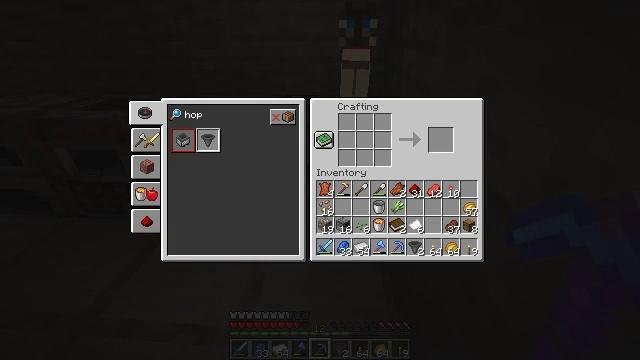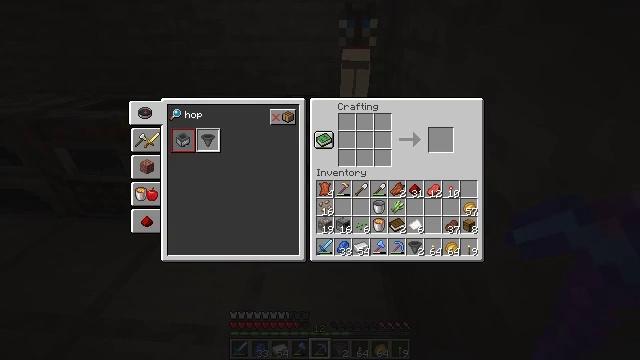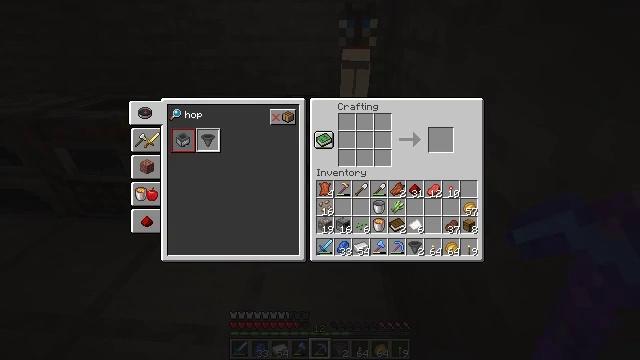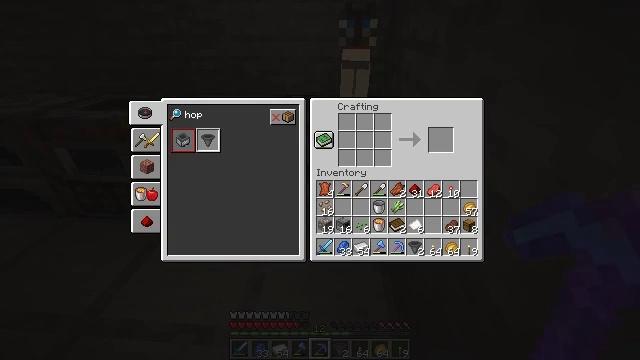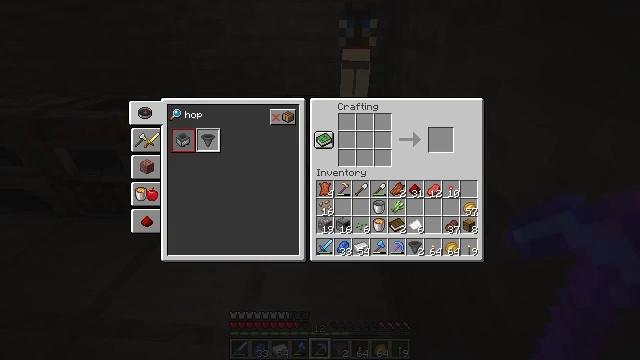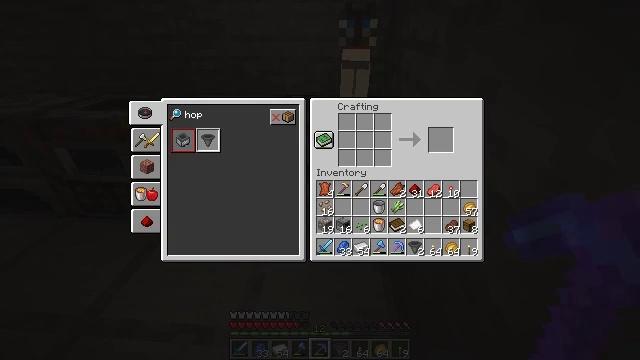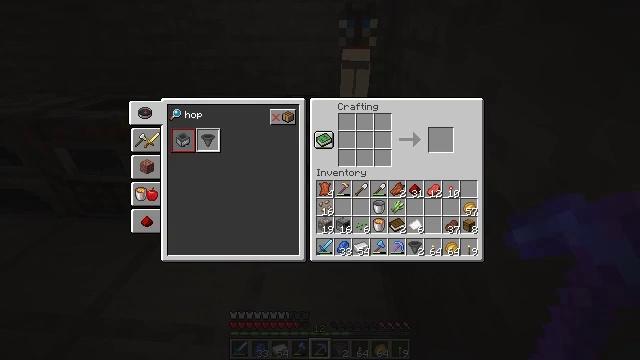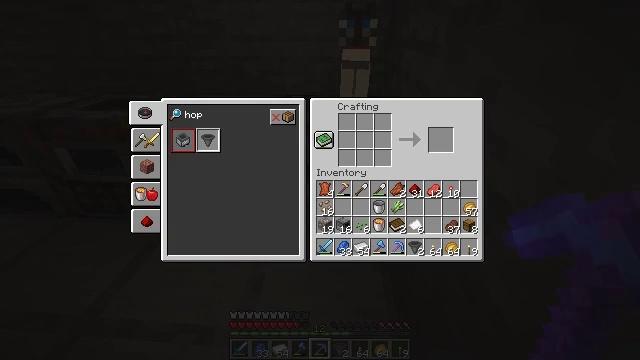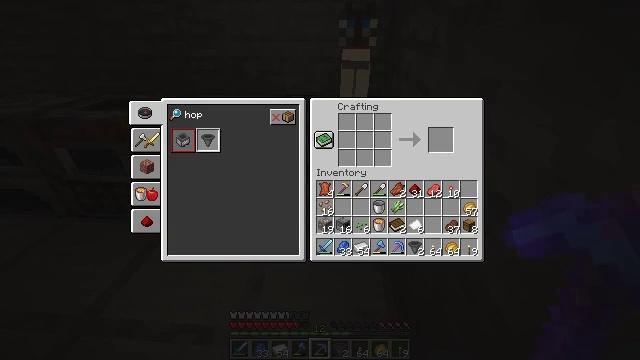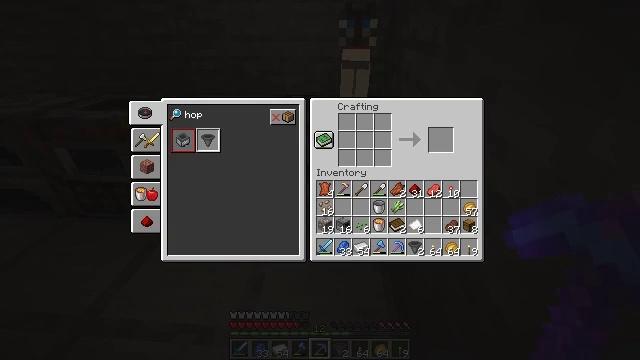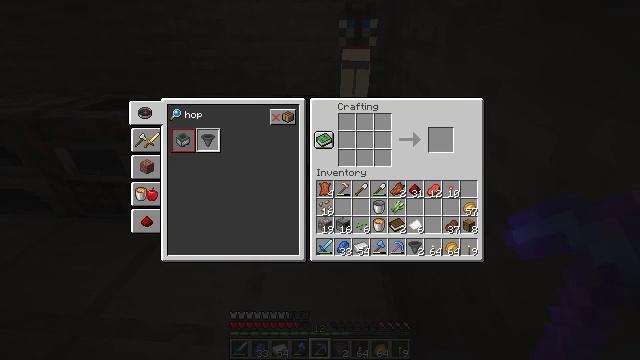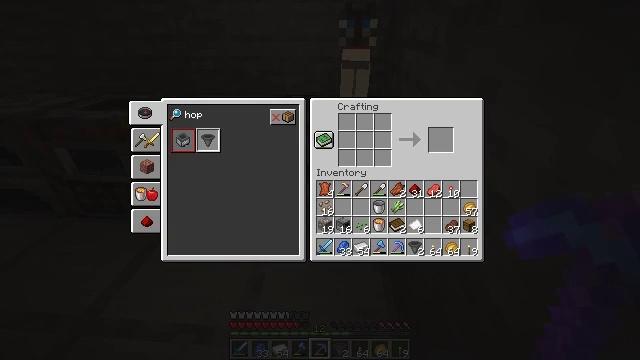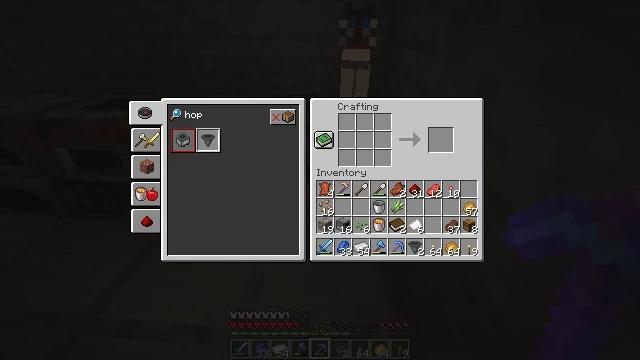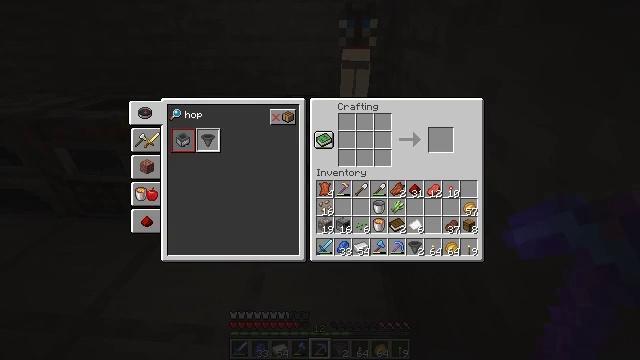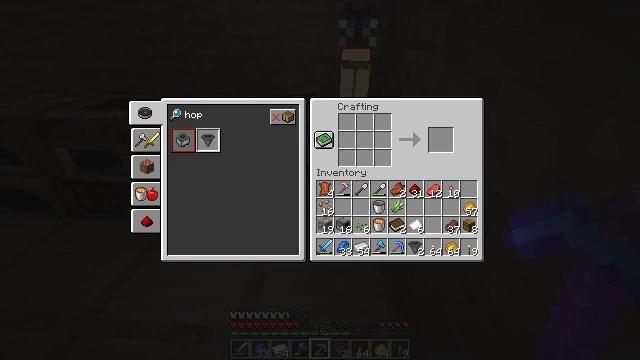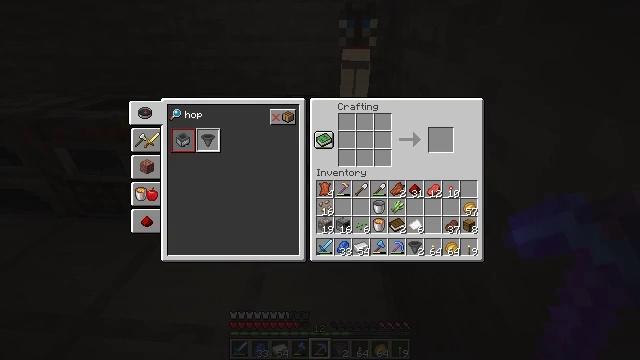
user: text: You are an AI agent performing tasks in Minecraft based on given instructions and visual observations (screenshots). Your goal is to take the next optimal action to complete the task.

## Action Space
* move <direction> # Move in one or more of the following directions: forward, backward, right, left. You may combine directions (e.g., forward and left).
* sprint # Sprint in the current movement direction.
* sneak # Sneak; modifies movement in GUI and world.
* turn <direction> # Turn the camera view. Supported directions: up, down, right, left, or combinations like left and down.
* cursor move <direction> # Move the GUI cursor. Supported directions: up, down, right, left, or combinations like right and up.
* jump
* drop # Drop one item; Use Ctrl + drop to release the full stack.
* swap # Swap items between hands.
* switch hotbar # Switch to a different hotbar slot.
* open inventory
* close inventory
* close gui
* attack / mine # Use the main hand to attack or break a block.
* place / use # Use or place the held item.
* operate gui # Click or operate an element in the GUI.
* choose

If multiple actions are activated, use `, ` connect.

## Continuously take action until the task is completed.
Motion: motion action
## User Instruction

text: Craft a minecart using five iron ingots.
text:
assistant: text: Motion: no_op
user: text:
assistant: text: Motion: no_op
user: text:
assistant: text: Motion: no_op
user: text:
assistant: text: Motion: no_op
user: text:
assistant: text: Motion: no_op
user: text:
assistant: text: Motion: no_op
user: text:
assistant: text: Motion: no_op
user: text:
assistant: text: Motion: no_op
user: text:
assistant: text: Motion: no_op
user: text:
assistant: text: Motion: no_op
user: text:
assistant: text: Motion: no_op
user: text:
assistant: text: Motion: no_op
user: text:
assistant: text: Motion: no_op
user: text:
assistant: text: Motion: no_op
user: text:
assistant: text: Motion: no_op
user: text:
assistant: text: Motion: no_op
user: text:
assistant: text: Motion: no_op
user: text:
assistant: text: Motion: no_op
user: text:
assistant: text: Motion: no_op
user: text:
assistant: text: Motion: no_op
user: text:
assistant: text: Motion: no_op
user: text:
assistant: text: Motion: no_op
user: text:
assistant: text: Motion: no_op
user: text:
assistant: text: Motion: no_op
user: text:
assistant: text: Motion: no_op
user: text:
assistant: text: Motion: no_op
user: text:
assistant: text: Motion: no_op
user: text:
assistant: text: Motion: no_op
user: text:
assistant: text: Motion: no_op
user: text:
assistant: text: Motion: no_op